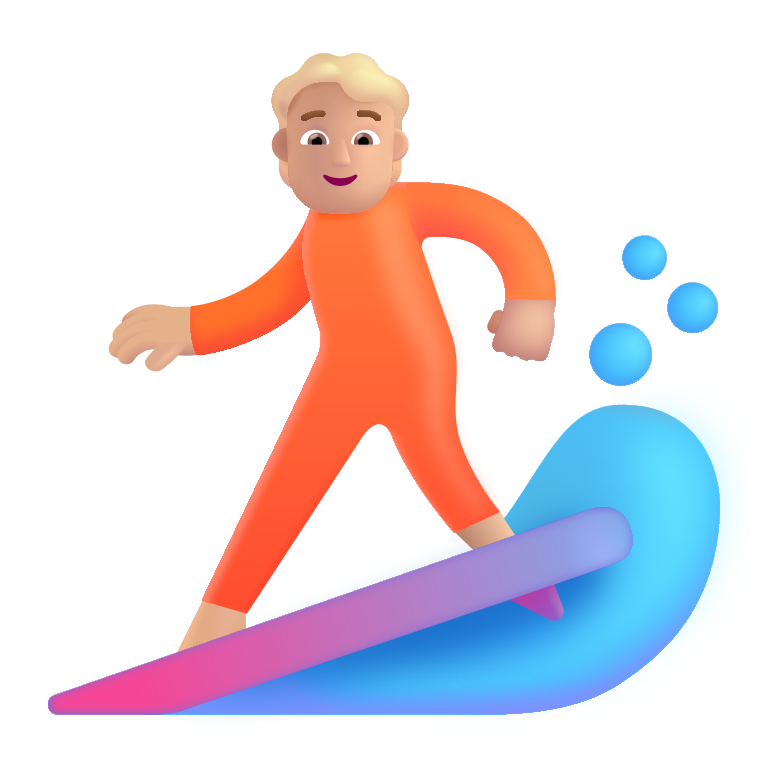
person surfing color  light